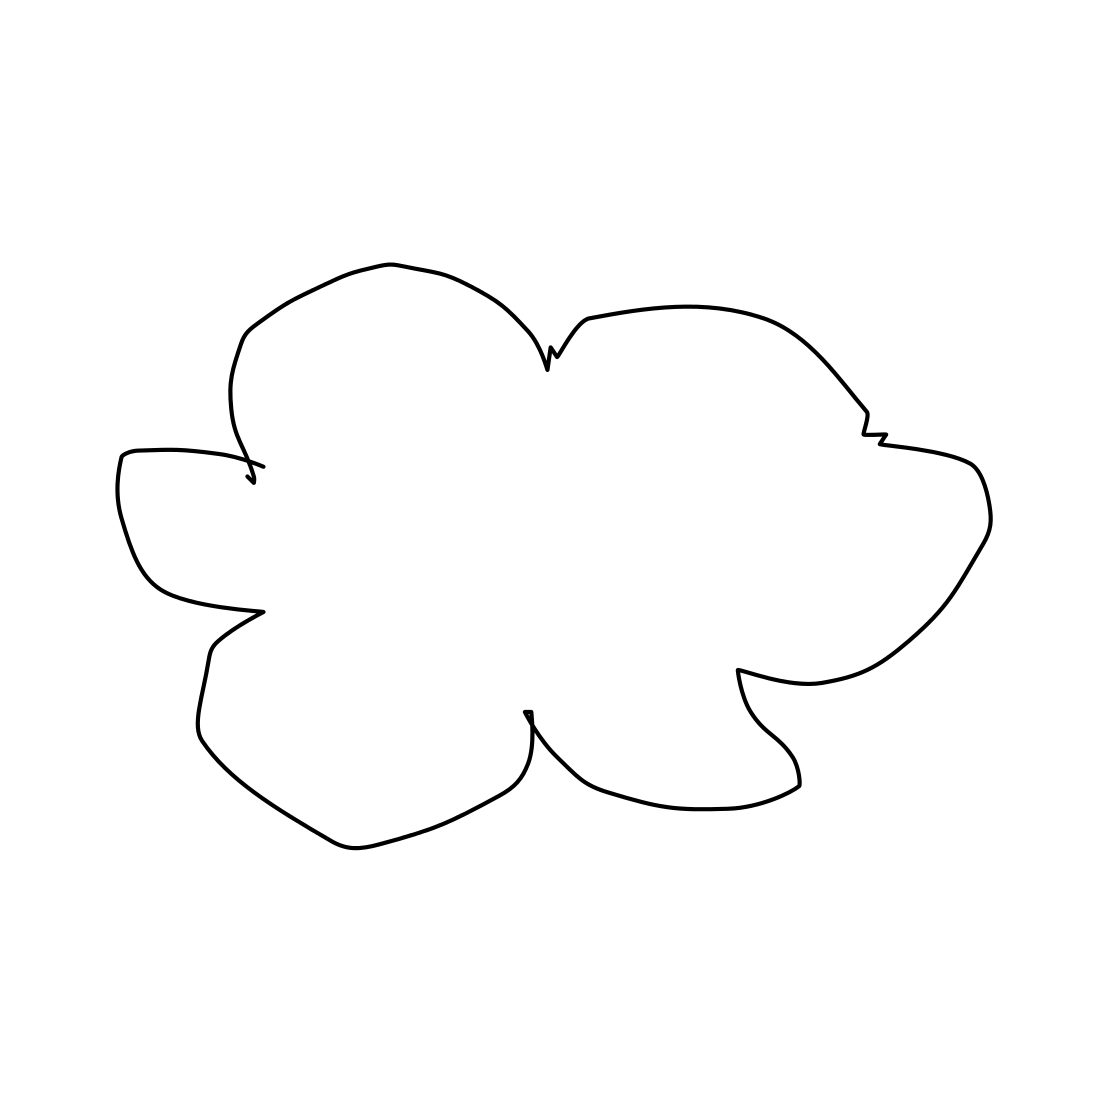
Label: cloud